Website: apple
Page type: account-selection
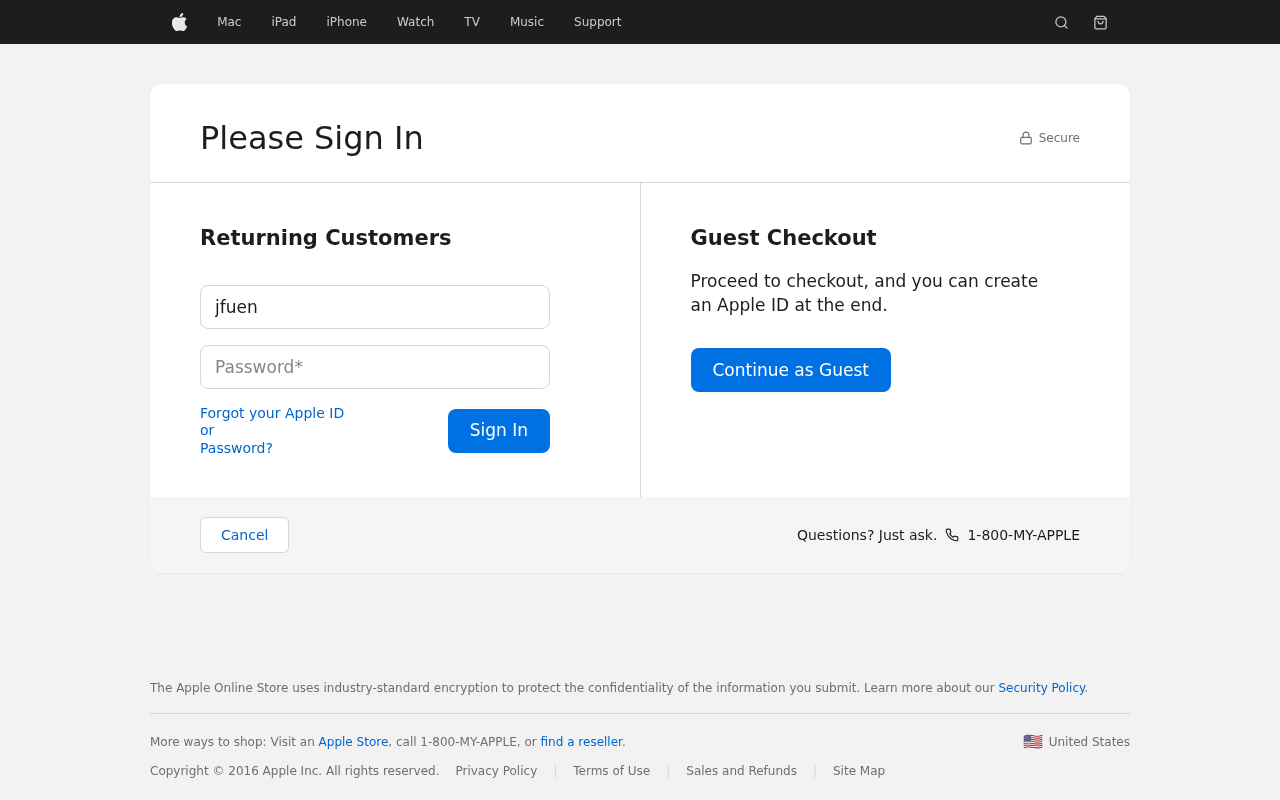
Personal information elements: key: PII_LOGIN_USERNAME
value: jfuentes452